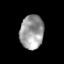
Tissue: prostate
Cell type: Myeloid cells
Senescence score: 0.7237
Nuclear area (px): 785
Mean DAPI intensity: 155.513